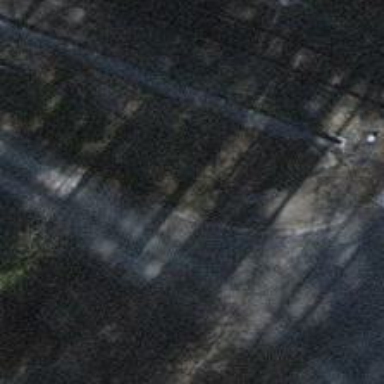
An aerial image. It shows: Bench.